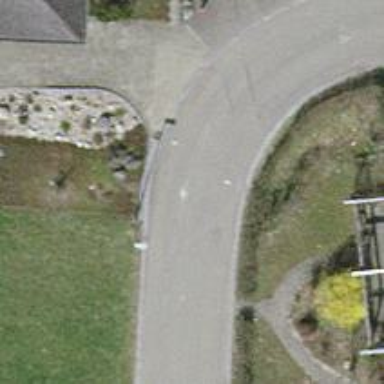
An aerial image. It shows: Residential road.